Question: I think I'm misunderstanding the concept of the '.clearfix' class. Maybe somebody can help me out.
I'm looking for a way to use 'float' and 'clear' without messing up my markup. So I thought, that's where '.clearfix' can be used for.
Inside of an empty H5BP-project, my markup looks like:
'''
<div></div>
<div></div>
<div class="clearfix"></div>
<div></div>
<div></div>
<div class="clearfix"></div>
<div></div>
<div></div>
<div class="clearfix"></div>
'''
Below the result. I was expecting a tic tac toe-field, though. Can somebody tell me:
1. How I can achieve my goal and
2. What the .clearfix class really can be used for?

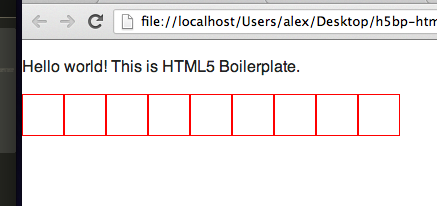
Answer: The 'clearfix' class is used on a container of which all the children are floating. If you would not use this, the container would not get any height (except in IE). <URL>
What you are after is not a 'clearfix', but just a 'clear'. You could make a class
'.clear { clear: both;}'
and apply that one instead of the 'clearfix' you are using now.
If you want to learn more about 'clearfix', there is plenty of information out there:
<URL>
I have set up a small example to demonstrate the use of 'clearfix' and 'clear': <URL>